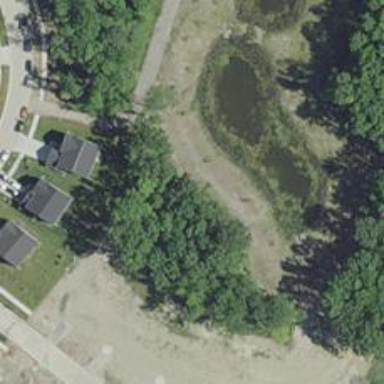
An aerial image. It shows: Pond located in basin area with natural surroundings of water.